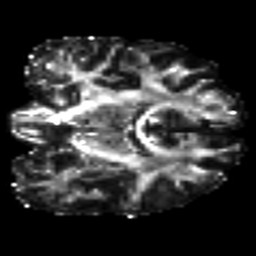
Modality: FA
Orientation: coronal
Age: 43
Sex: female
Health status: healthy
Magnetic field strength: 3 T
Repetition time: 8.4 s
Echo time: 0.0926 s